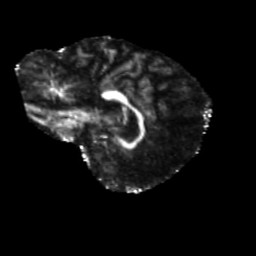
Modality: FA
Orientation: sagittal
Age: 75
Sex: male
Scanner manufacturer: siemens
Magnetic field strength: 3 T
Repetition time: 5.25 s
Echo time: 0.08 s